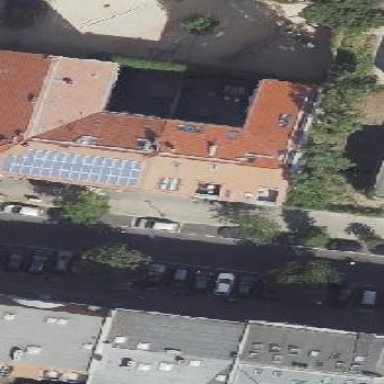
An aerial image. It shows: Residential building.